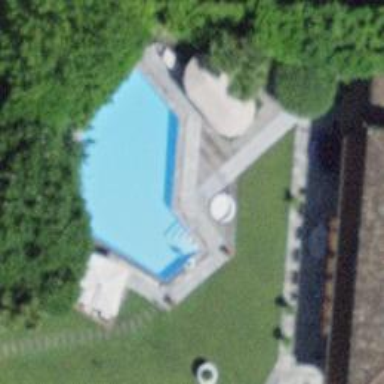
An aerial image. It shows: Swimming pool located in leisure land.